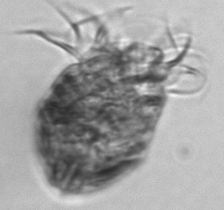
Label: Strombidium_morphotype1